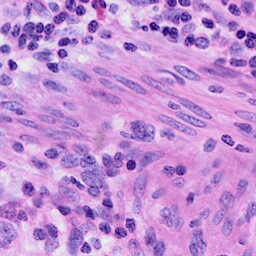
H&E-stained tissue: Cervix